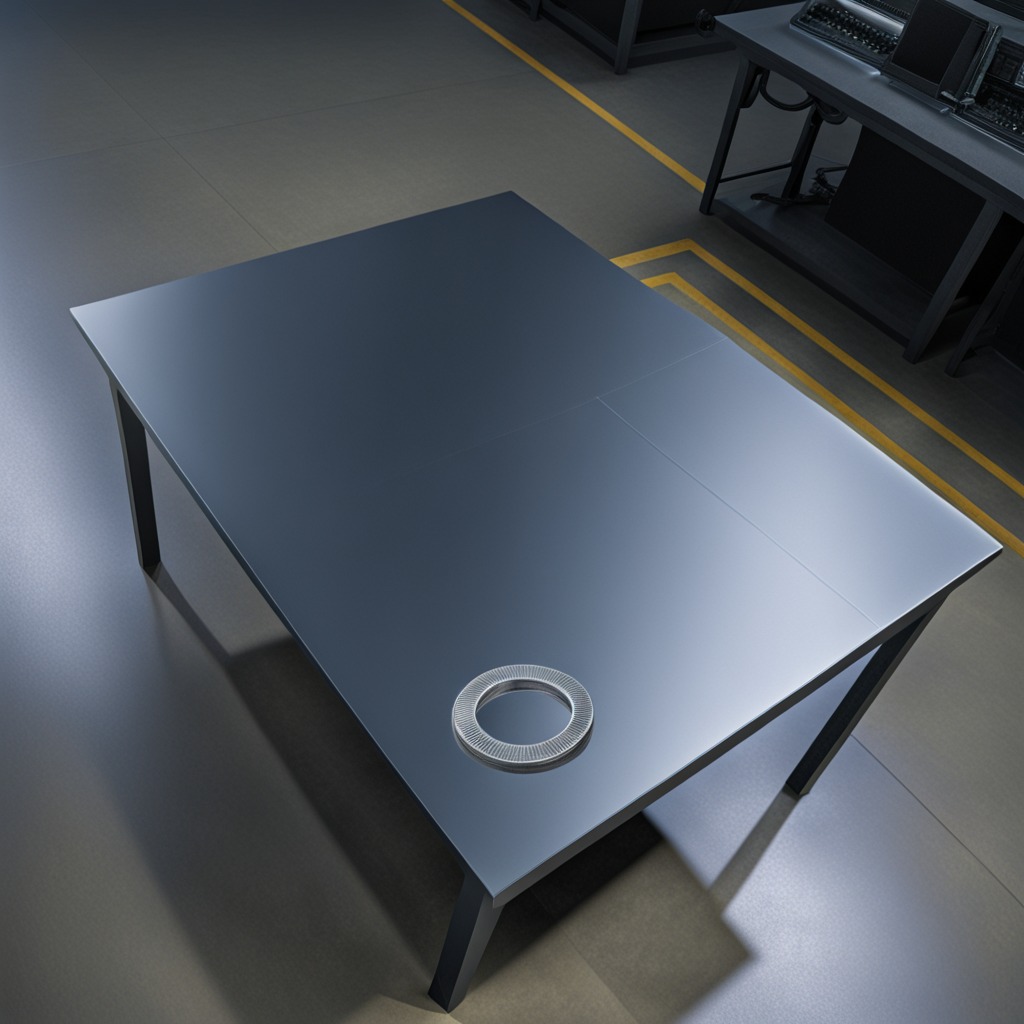
A flat metal washer is lying on the tabletop.